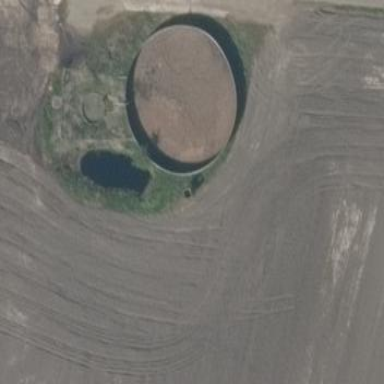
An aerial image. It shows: Silo.